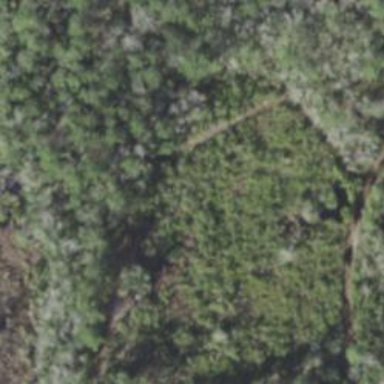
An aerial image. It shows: Patch of scrub vegetation.